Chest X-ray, PA view. Patient: 48 years old, sex M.
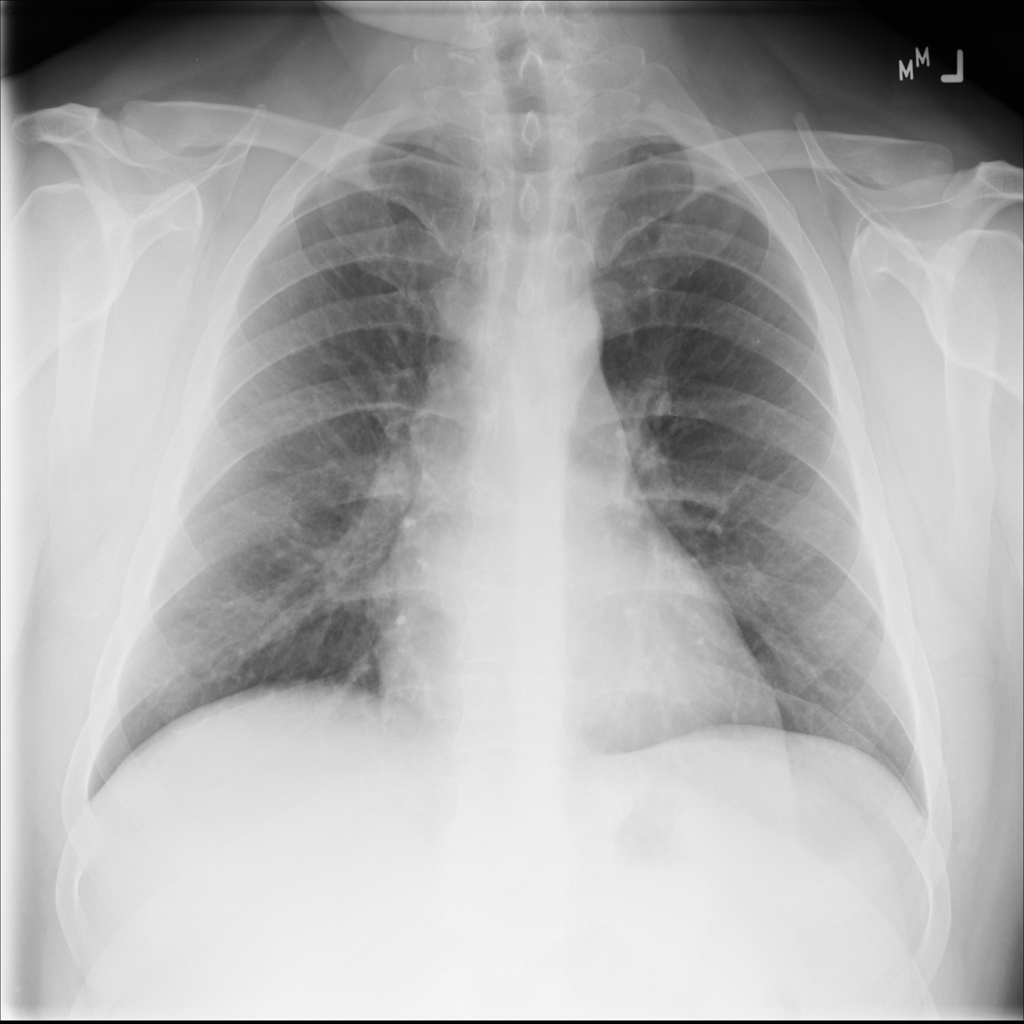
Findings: No Finding